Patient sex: M
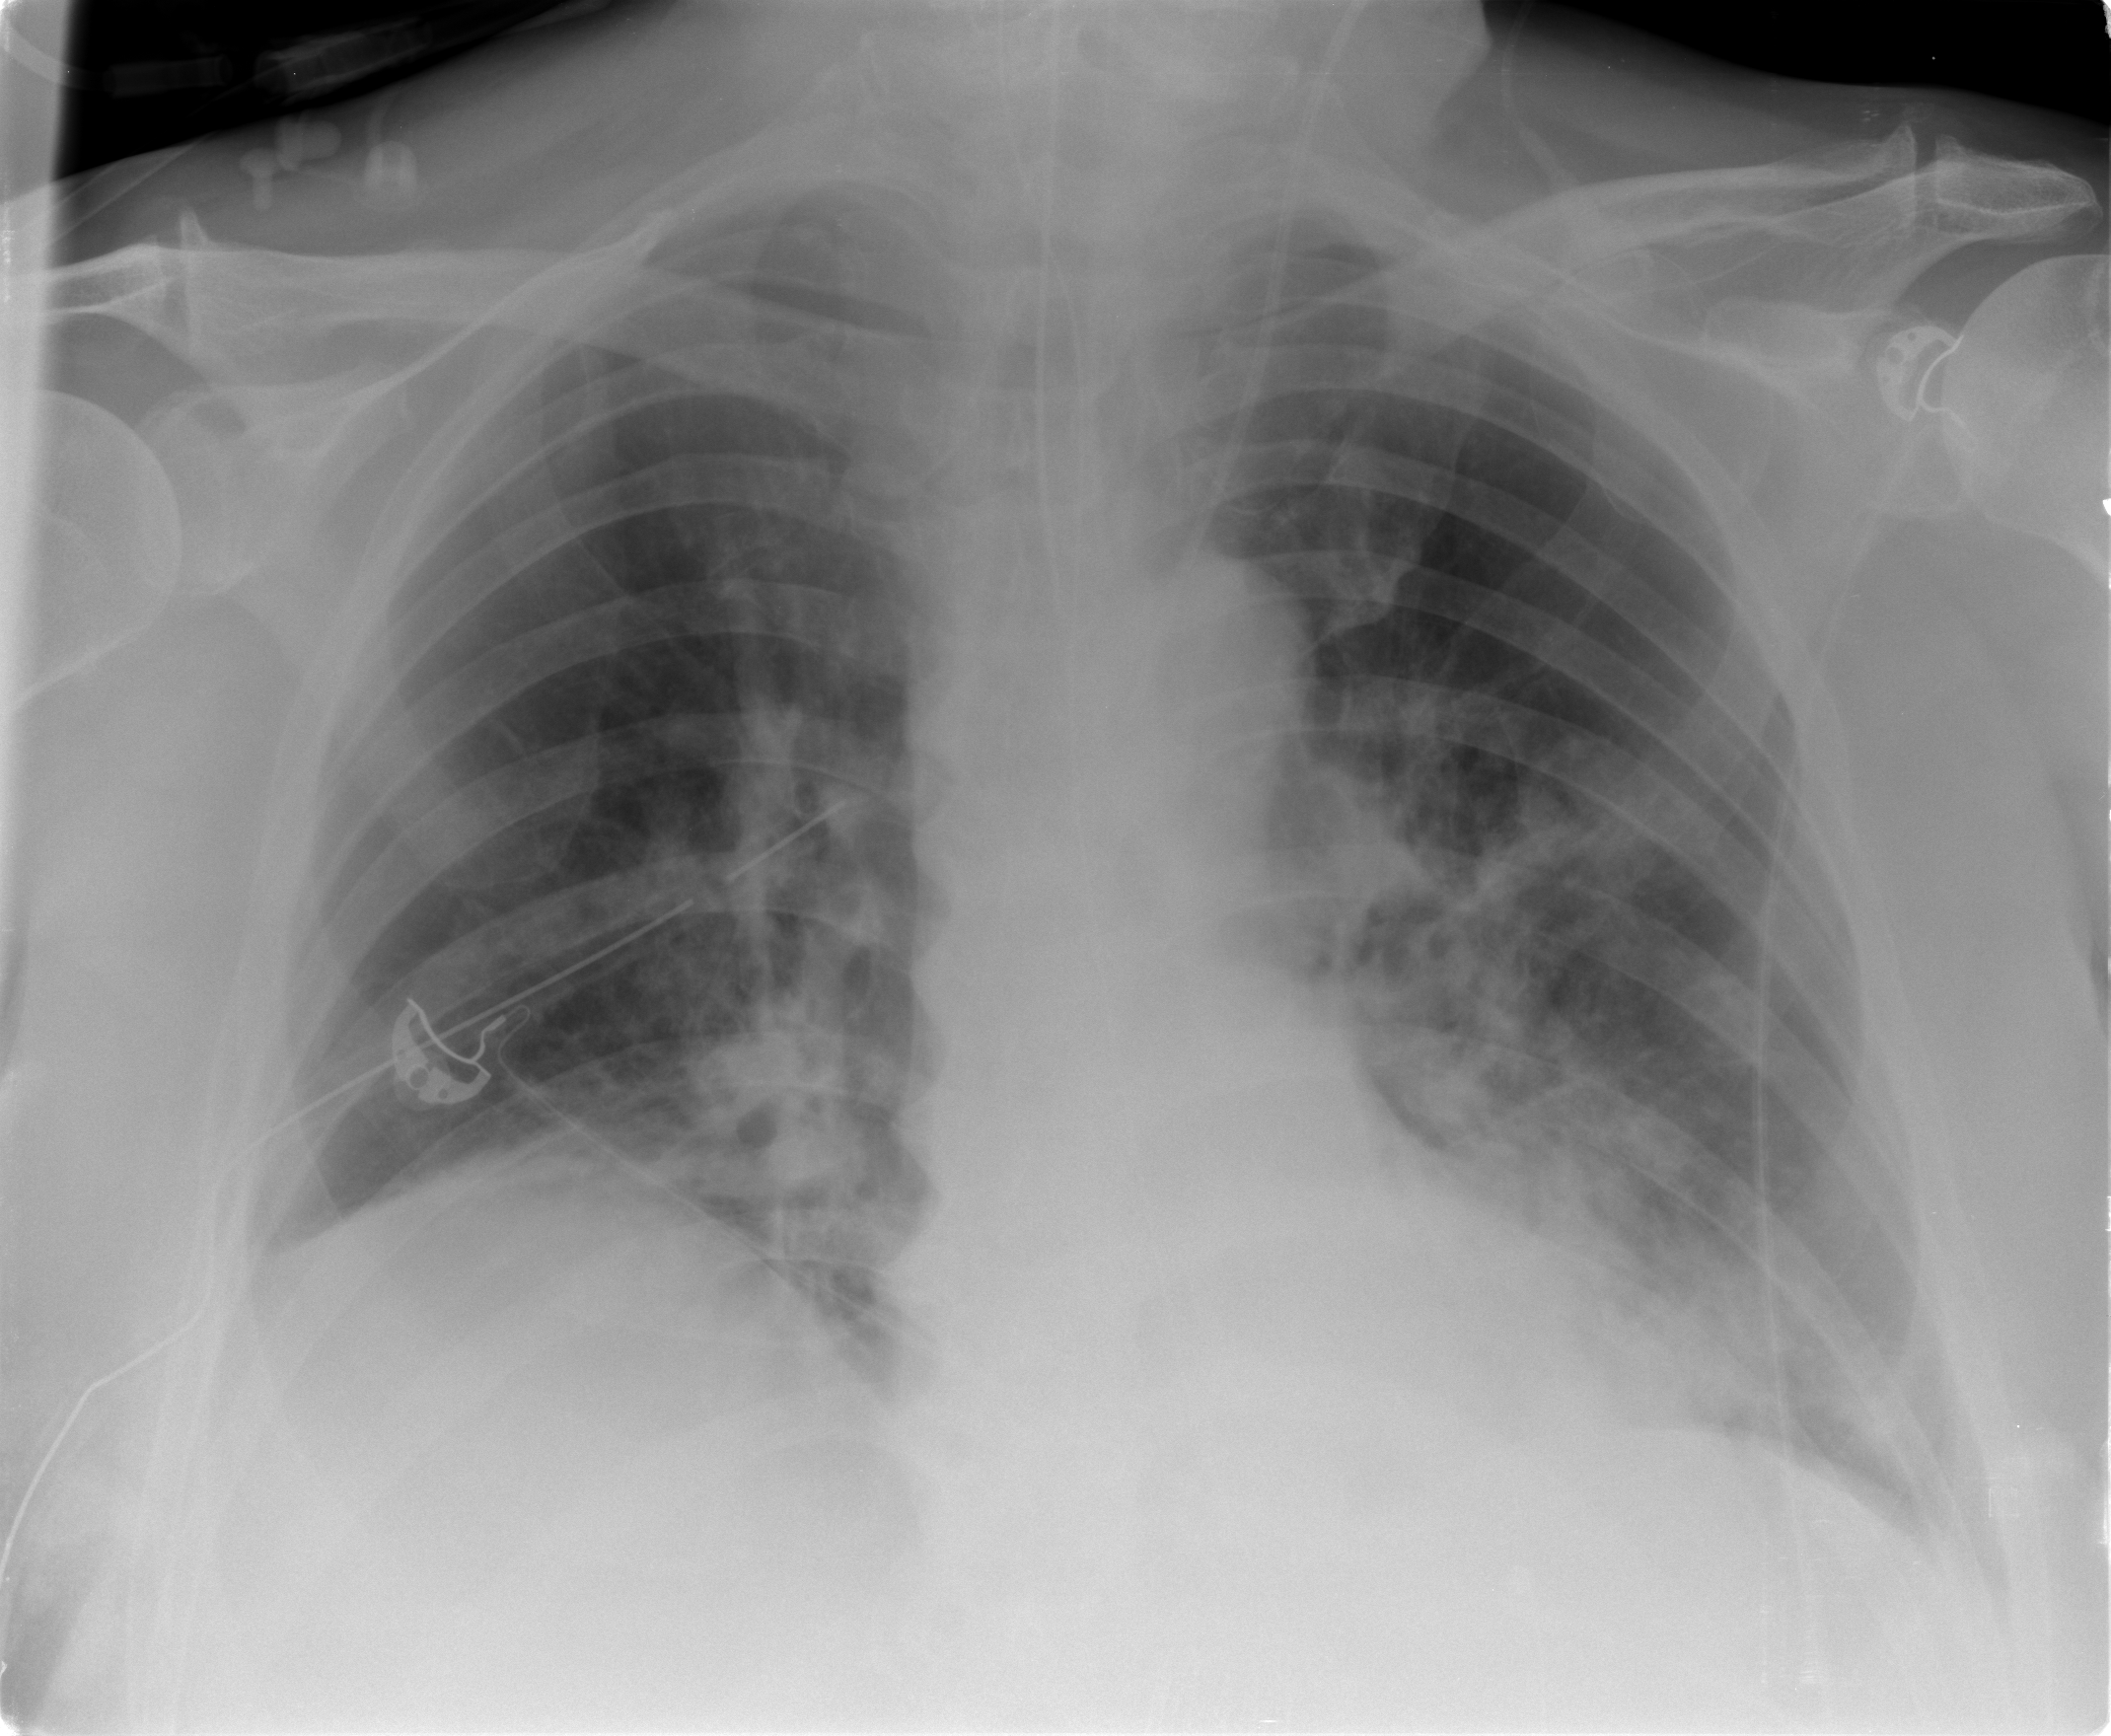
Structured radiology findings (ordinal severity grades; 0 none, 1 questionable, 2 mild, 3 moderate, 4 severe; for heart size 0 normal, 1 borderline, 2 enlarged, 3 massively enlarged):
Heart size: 0
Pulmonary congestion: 2
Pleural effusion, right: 2
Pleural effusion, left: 2
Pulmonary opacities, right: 2
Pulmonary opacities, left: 2
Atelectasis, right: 2
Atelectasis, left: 0